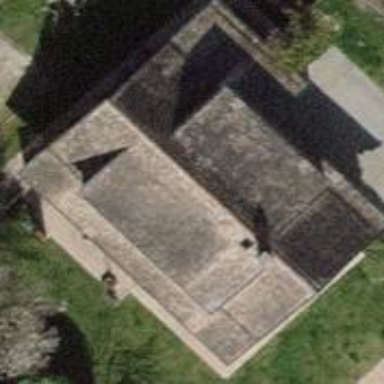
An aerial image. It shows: Detached building.